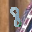
Label: 8